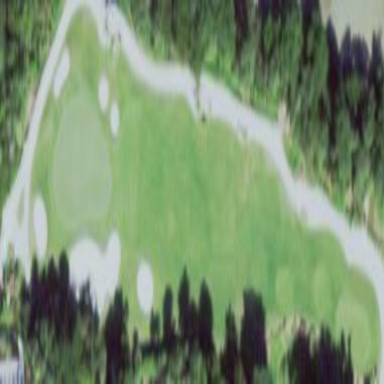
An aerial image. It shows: Rough grassy area used for golf.